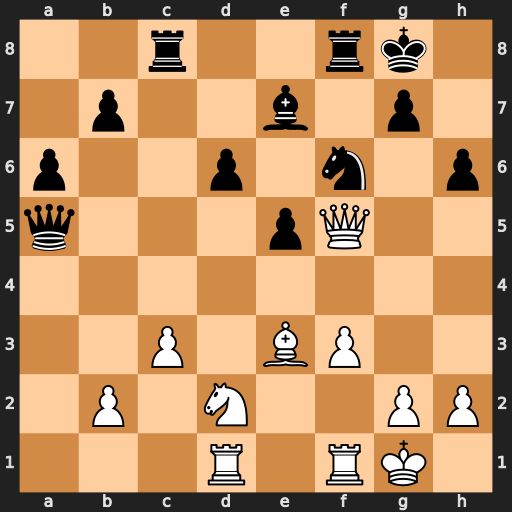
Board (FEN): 2r2rk1/1p2b1p1/p2p1n1p/q3pQ2/8/2P1BP2/1P1N2PP/3R1RK1
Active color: w
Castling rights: -
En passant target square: -
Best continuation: Qe6+ Kh7 Qxe7